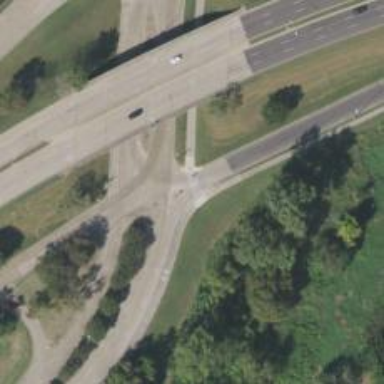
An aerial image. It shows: Secondary link road.